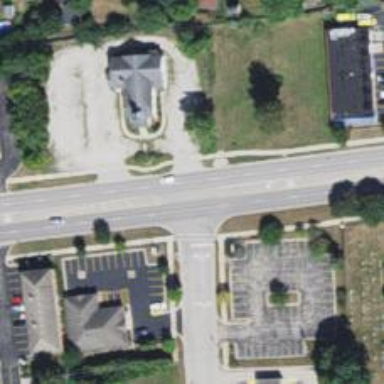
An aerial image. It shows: Primary highway with separate asphalt sidewalk.